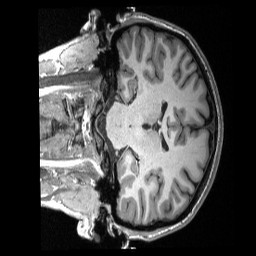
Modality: T1w
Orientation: coronal
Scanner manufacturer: siemens
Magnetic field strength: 3 T
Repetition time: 2.3 s
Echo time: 0.00308 s